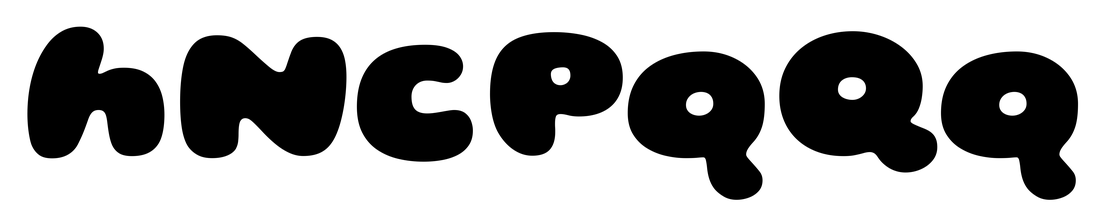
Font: Gluten_Black